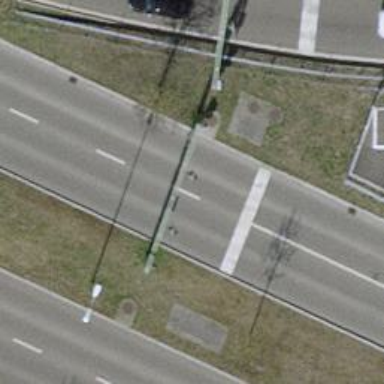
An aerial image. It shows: Road with traffic signals.